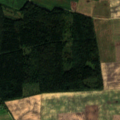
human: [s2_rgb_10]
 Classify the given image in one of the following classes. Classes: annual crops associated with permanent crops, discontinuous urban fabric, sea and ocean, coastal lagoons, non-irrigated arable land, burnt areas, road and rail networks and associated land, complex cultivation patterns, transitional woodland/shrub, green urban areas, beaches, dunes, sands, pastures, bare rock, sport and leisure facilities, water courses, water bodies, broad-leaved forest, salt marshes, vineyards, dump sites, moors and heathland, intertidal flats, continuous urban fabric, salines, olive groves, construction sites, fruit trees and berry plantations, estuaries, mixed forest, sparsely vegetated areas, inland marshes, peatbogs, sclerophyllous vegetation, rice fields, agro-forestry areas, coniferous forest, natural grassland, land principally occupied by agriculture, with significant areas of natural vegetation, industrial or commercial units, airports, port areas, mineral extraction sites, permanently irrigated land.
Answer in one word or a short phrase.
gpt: non-irrigated arable land, transitional woodland/shrub